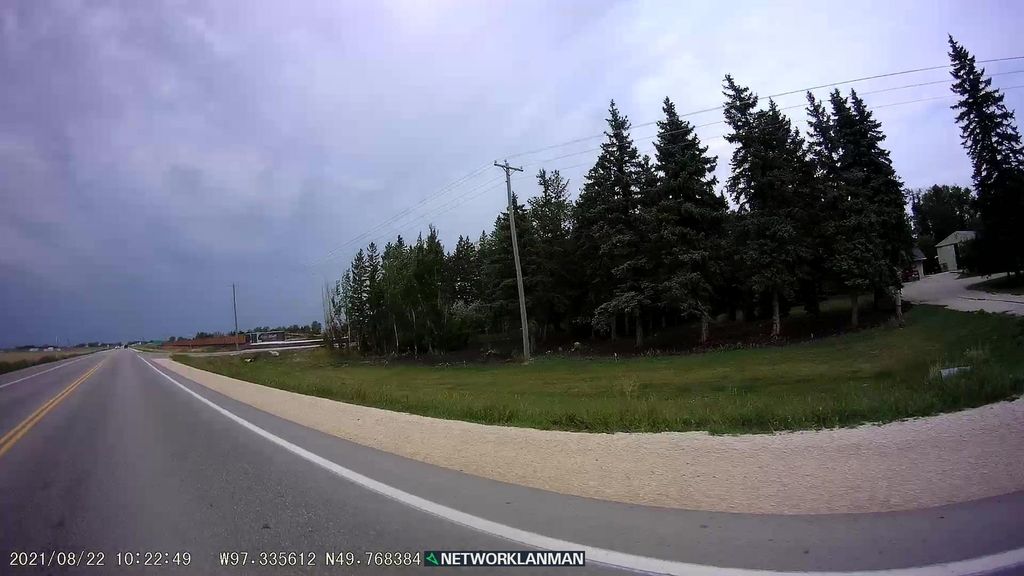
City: winnipeg